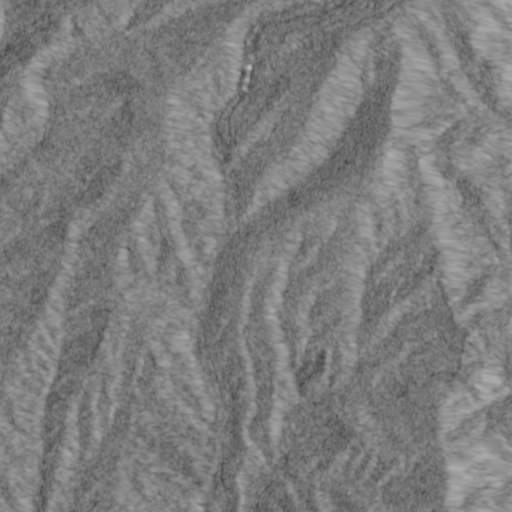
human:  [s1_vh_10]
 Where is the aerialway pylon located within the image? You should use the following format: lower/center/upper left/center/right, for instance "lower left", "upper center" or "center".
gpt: The aerialway pylon is located in the upper right of the image.
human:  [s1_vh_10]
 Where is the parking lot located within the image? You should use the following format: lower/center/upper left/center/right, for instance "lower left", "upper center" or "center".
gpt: The parking lot is located in the upper center of the image.
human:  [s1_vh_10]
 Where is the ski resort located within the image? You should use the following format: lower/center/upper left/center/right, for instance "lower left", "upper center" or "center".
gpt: The ski resort is located in the upper of the image.
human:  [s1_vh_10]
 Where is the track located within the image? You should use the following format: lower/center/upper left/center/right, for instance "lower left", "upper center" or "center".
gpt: There is no track in the image.

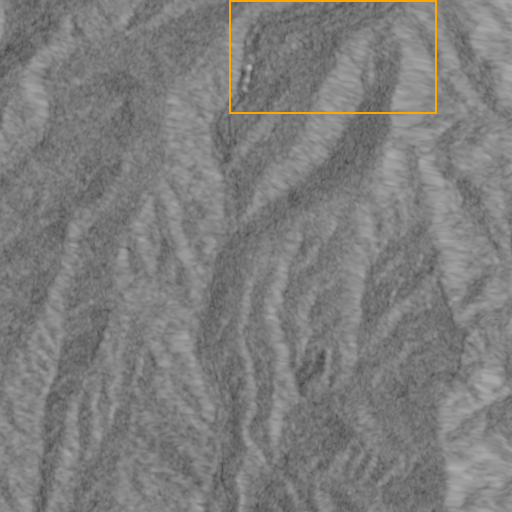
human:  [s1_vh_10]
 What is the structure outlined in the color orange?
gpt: The structure outlined in orange is a ski resort.
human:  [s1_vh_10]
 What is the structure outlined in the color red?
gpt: There is no red outline.